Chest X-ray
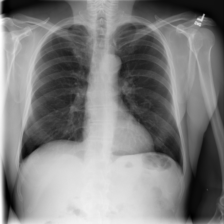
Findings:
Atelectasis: negative
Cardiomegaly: negative
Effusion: negative
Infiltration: negative
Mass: negative
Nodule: negative
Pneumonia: negative
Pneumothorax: negative
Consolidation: negative
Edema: negative
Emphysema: negative
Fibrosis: negative
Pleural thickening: negative
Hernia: negative